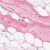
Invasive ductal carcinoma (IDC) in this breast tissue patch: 0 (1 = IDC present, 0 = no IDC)